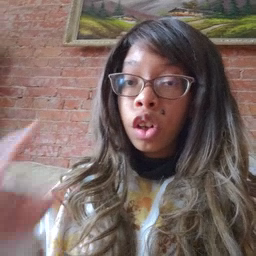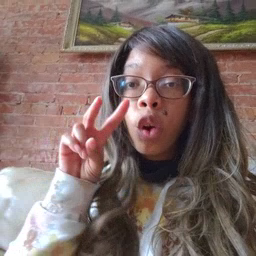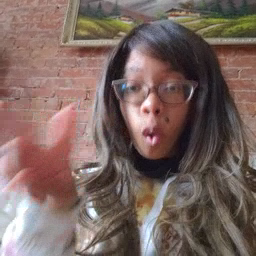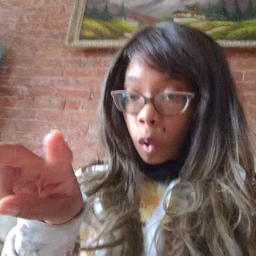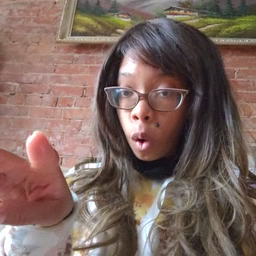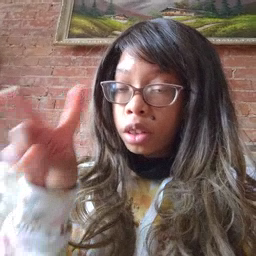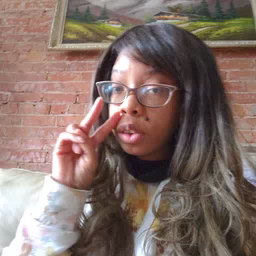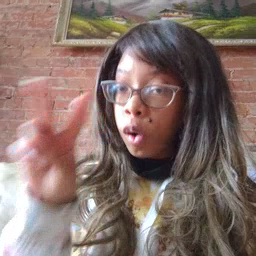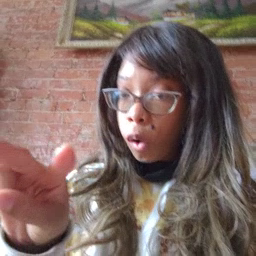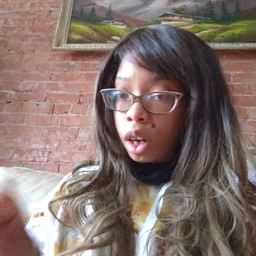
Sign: look